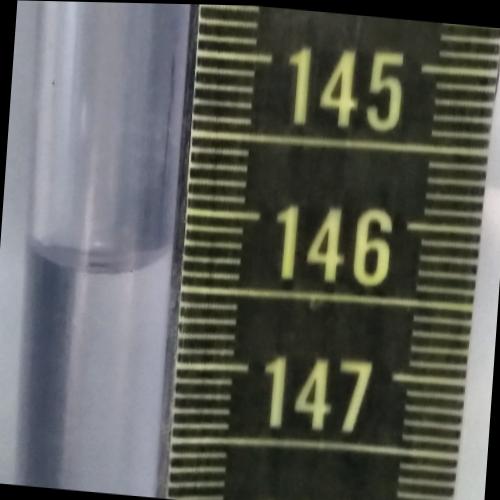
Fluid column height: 146.3 cm